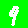
Digit: 9